Interaction volume radius: 5 \u00c5
Interaction volume height: 10 \u00c5
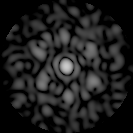
Disorder parameter: 0.7104